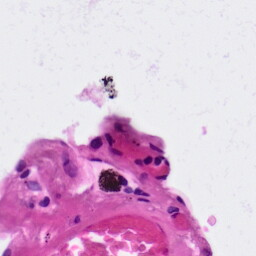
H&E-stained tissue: Lung